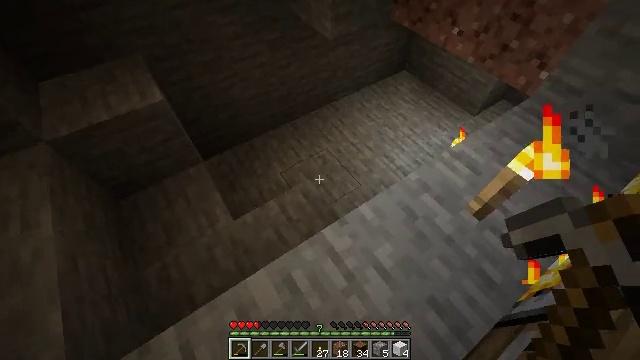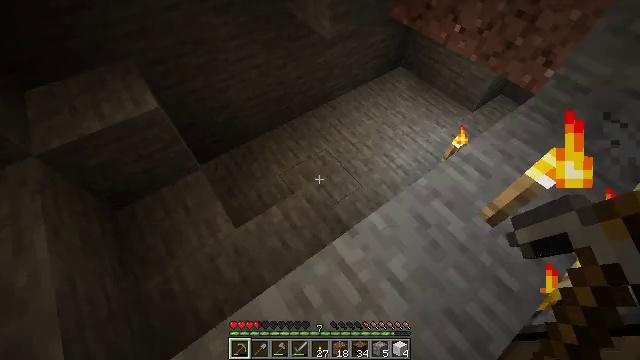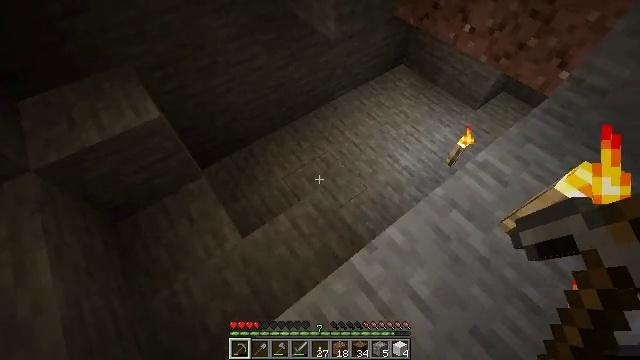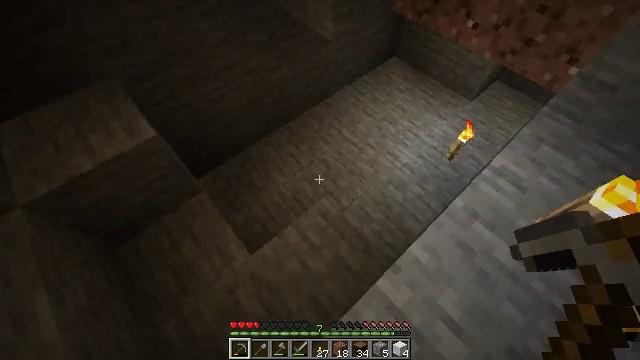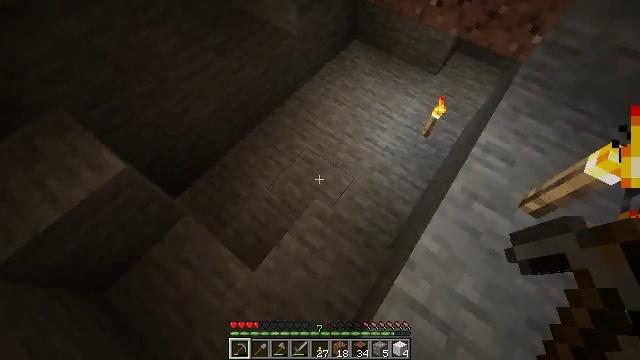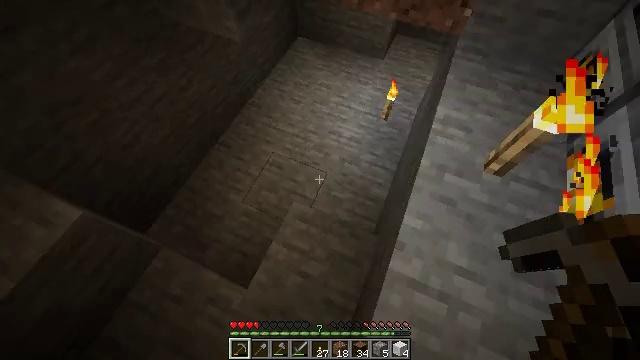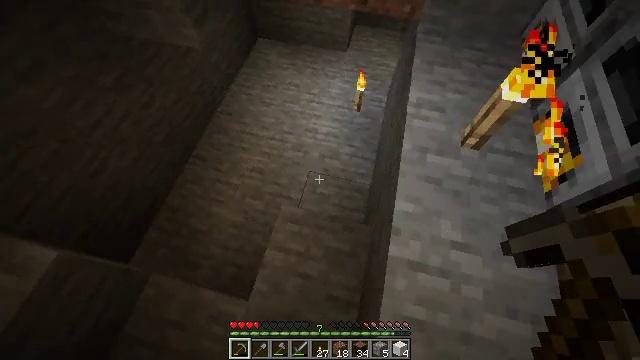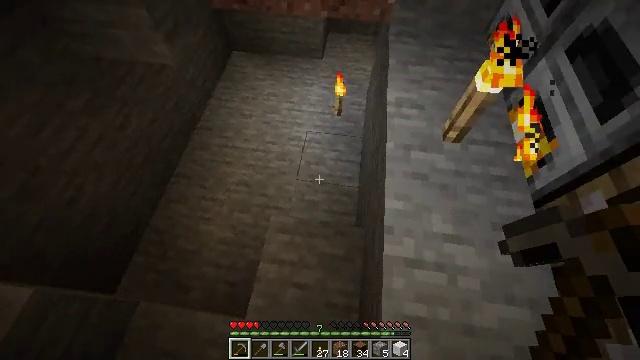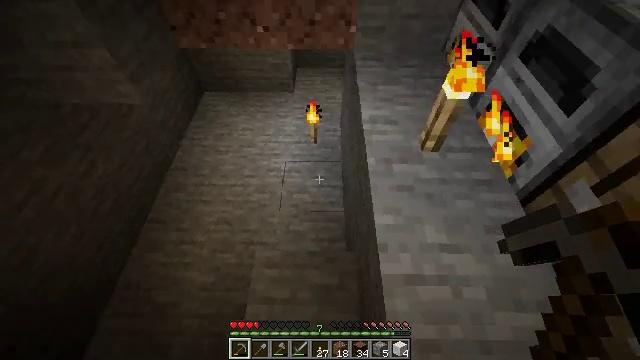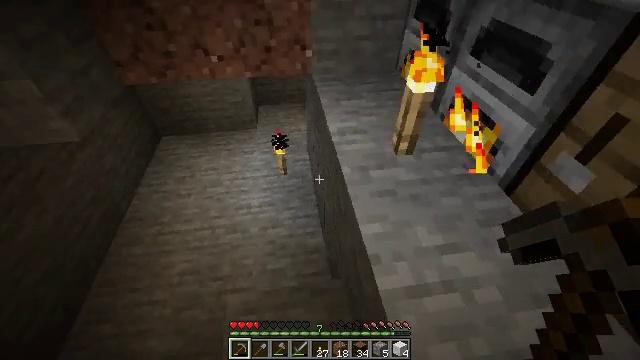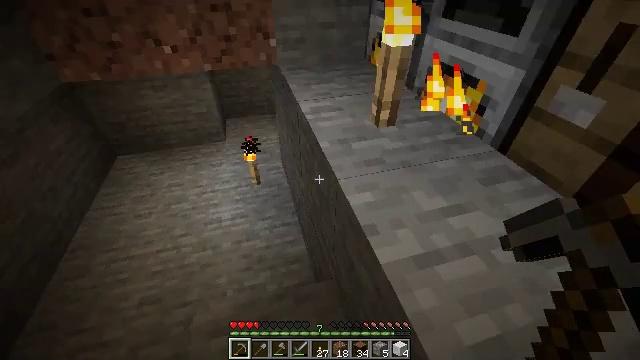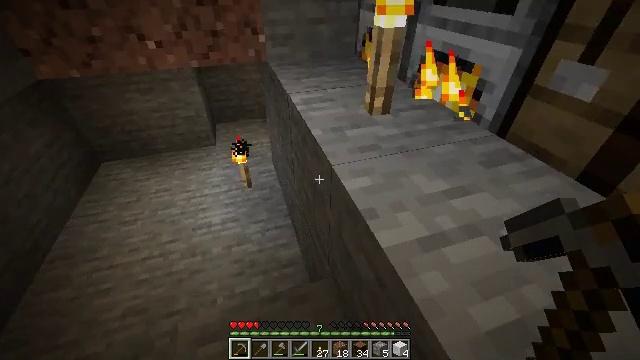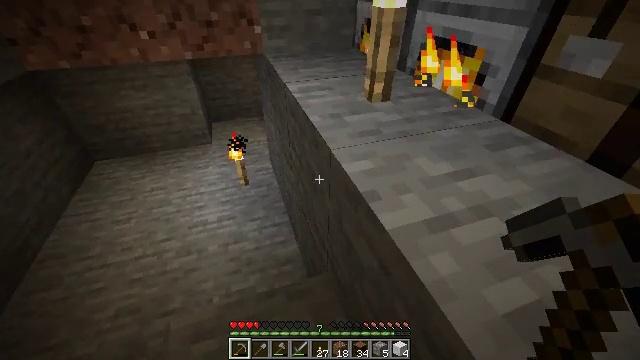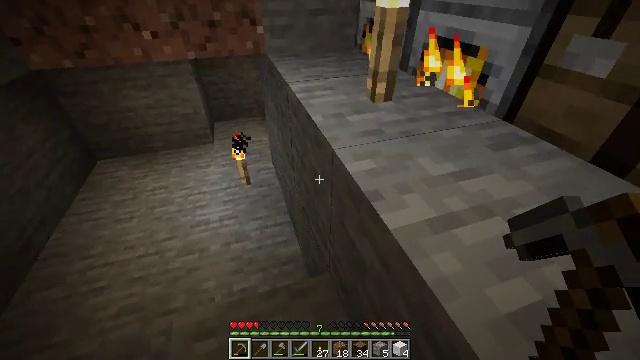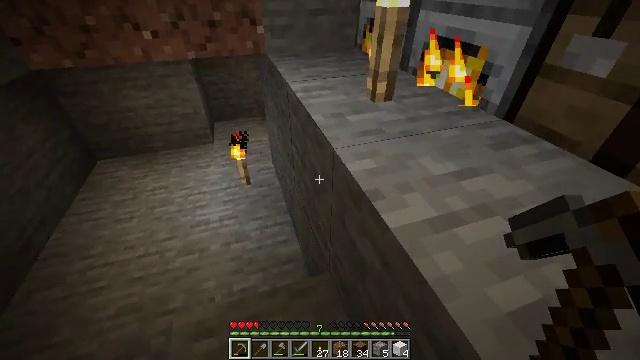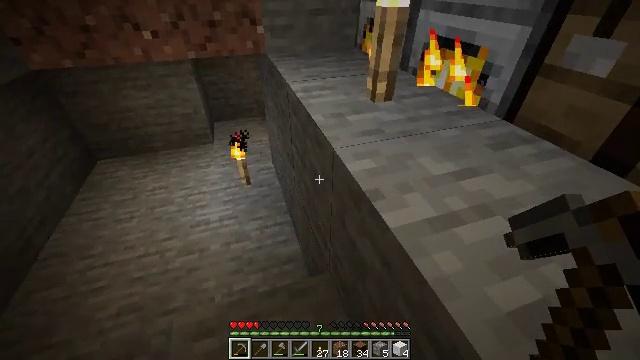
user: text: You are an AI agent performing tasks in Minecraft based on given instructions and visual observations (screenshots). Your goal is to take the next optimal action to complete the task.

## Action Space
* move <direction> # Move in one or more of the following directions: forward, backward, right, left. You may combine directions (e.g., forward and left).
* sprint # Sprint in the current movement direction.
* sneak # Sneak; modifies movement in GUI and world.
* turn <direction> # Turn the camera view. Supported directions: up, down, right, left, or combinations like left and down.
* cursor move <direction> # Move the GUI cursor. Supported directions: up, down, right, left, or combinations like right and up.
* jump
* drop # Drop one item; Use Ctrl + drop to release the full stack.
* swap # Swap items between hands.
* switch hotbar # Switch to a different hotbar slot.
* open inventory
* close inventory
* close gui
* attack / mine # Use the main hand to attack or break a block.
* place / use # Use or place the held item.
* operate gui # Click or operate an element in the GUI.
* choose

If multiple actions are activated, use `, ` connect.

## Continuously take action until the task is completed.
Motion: motion action
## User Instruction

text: craft item air
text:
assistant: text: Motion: move forward and move left, turn right
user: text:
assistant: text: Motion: move forward and move left, turn right
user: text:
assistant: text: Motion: move forward and move left, turn right and down
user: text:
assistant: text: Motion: turn right and down
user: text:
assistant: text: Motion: turn right
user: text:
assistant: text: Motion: turn right
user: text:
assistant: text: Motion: turn right and up
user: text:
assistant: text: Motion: turn right and up
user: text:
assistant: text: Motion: turn right and up
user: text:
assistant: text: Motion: turn right and up
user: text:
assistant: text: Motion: turn right and up
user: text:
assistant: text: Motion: no_op
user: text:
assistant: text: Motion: no_op
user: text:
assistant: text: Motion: no_op
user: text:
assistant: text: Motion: no_op
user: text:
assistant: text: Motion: move right
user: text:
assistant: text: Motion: move right, turn right and up
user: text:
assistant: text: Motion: move right, turn right and up
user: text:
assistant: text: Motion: move right, turn right and up
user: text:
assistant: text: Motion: move forward and move right, turn right and up
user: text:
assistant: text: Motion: move forward and move right
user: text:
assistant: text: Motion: move forward and move right, jump
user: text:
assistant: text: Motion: move forward and move right, jump
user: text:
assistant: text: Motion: move forward and move right, jump
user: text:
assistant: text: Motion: move forward and move right, turn left and down, jump
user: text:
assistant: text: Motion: move forward, turn left and down
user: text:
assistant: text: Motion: move forward, turn left and down
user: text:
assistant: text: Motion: move forward, turn left and down
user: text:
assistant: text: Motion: move forward, turn left
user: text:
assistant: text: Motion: move forward